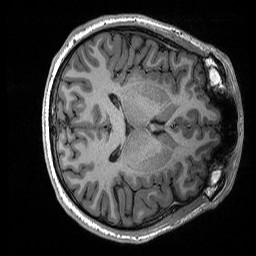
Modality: T1w
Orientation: axial
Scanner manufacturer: siemens
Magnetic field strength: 3 T
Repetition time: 2.3 s
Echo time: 0.00288 s